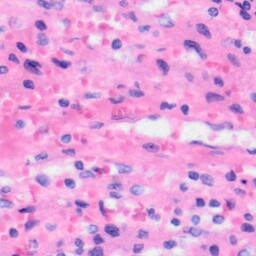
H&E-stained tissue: Liver